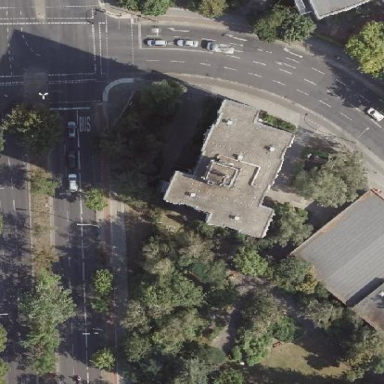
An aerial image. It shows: Apartment building with flat roof.